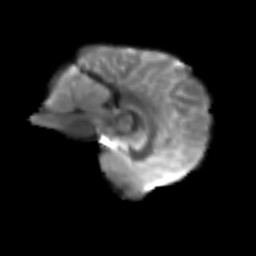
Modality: T2w
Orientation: sagittal
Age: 49
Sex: female
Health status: ill
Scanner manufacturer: siemens
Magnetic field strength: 3 T
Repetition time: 8.7 s
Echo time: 0.11 s